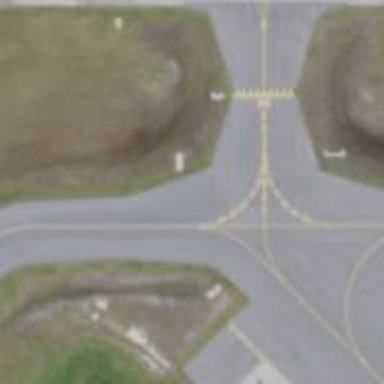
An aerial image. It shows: Image of taxiway at airport.